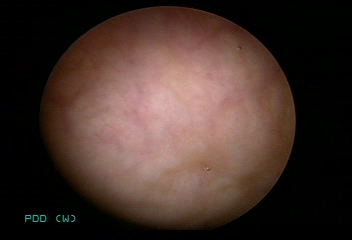
Modality: WLC
Class: Normal mucosa
Bladder cancer association: No